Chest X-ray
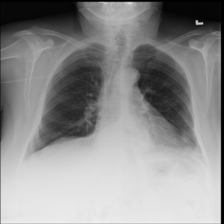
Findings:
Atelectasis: positive
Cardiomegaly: positive
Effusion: positive
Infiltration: positive
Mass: negative
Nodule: negative
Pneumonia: negative
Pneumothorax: negative
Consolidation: negative
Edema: negative
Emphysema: negative
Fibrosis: negative
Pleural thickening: negative
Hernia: negative